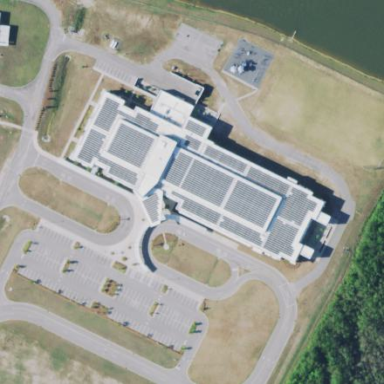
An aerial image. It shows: School.